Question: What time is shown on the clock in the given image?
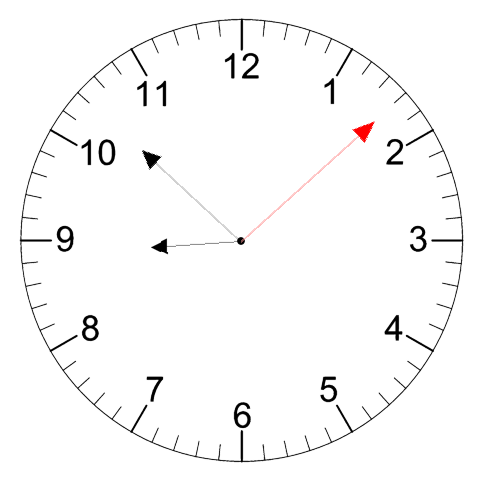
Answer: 08:52:08